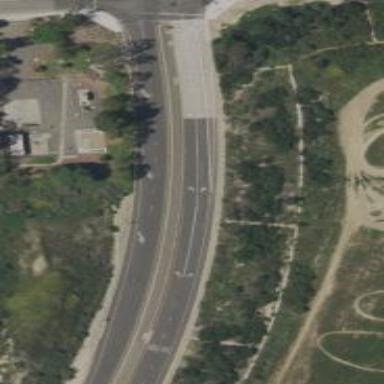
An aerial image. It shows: Asphalt road with primary link designation.